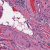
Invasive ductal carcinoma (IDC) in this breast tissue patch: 1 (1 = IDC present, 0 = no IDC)